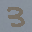
Label: 3